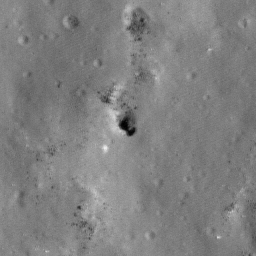
Pit: Lalande 1
Host crater: Lalande
Host type: impact_melt
Lunar coordinates: latitude -4.458, longitude 351.467